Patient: sex F, age 51
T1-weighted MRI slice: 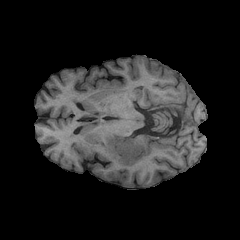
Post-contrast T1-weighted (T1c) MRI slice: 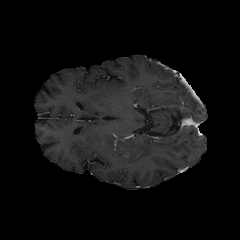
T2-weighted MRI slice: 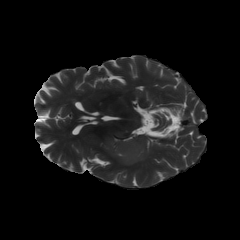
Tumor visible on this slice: yes
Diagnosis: Glioblastoma, IDH-wildtype
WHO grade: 4